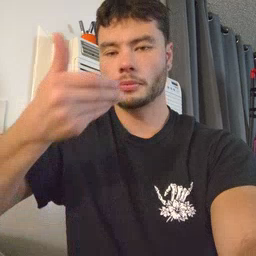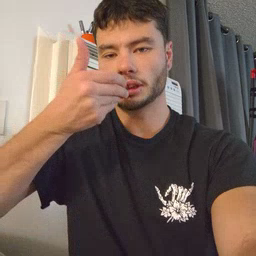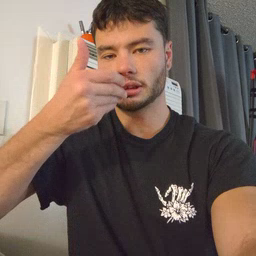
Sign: pizza